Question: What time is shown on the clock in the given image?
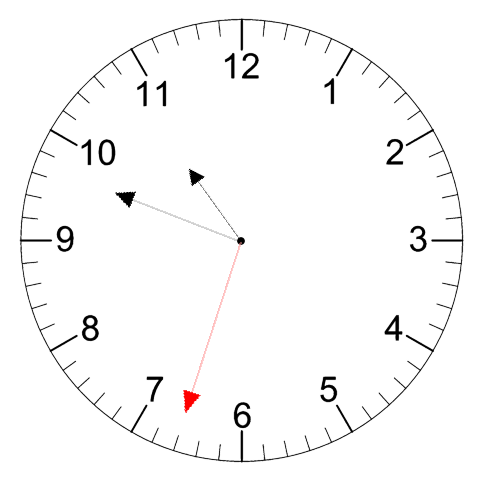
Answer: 10:48:33